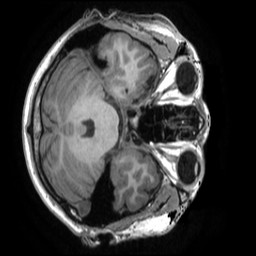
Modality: T1w
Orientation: axial
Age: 22
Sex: male
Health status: healthy
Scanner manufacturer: ge